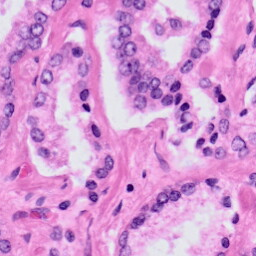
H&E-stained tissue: Prostate